Field crop: maize
Growth stage: 1
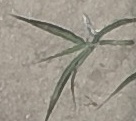
Species: sorghum